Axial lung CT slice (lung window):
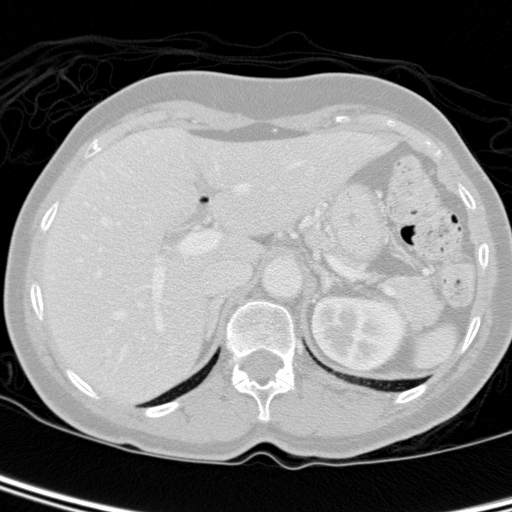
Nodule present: no